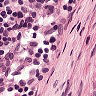
Metastatic tissue present: no